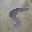
Label: 5